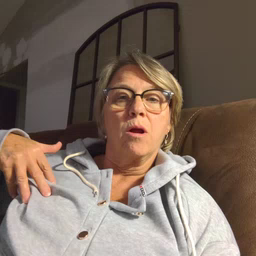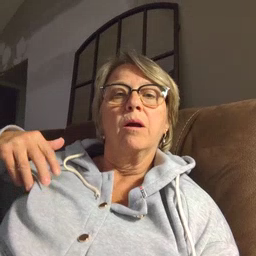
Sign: zebra